Question: For a small program I'm building I have the following situation:
I have a (rectangular) grid with the boundaries of the grid cells on for example:
x = 50 * nx
with: 0 <= nx <= 100
and y = 100 * ny
with -50 <= ny <= 50
The cell centers (since it is a rectangular grid) are therefor to be found on:
xc = 25 + 50 * nxc (with: 0 <= nxc <= 99)
xc = 50 + 100 * nyc (with: -50 <= nyc <= 49)
(nx, ny, nxc, nyc are integers ofcourse)
Having this grid I want to be able to "draw" a polygon and select all the cells (or cell centers) that are inside this polygon. How would one approach this?
An example polygon would be

'''
x y
400 -200
1000 2500
2000 1500
1800 -300
1000 -100
500 -2000
'''
The drawn shape (polygon) is just an example, it can be any shape. The polygon that defines the shape does however not have lines that cross eachother.
The (rectangular) grid can also be of any arbitrary size but the locations of the grid boundaries and their cell centers are known.
So how does one determine the cells (or cell centers) that are inside the polygon?
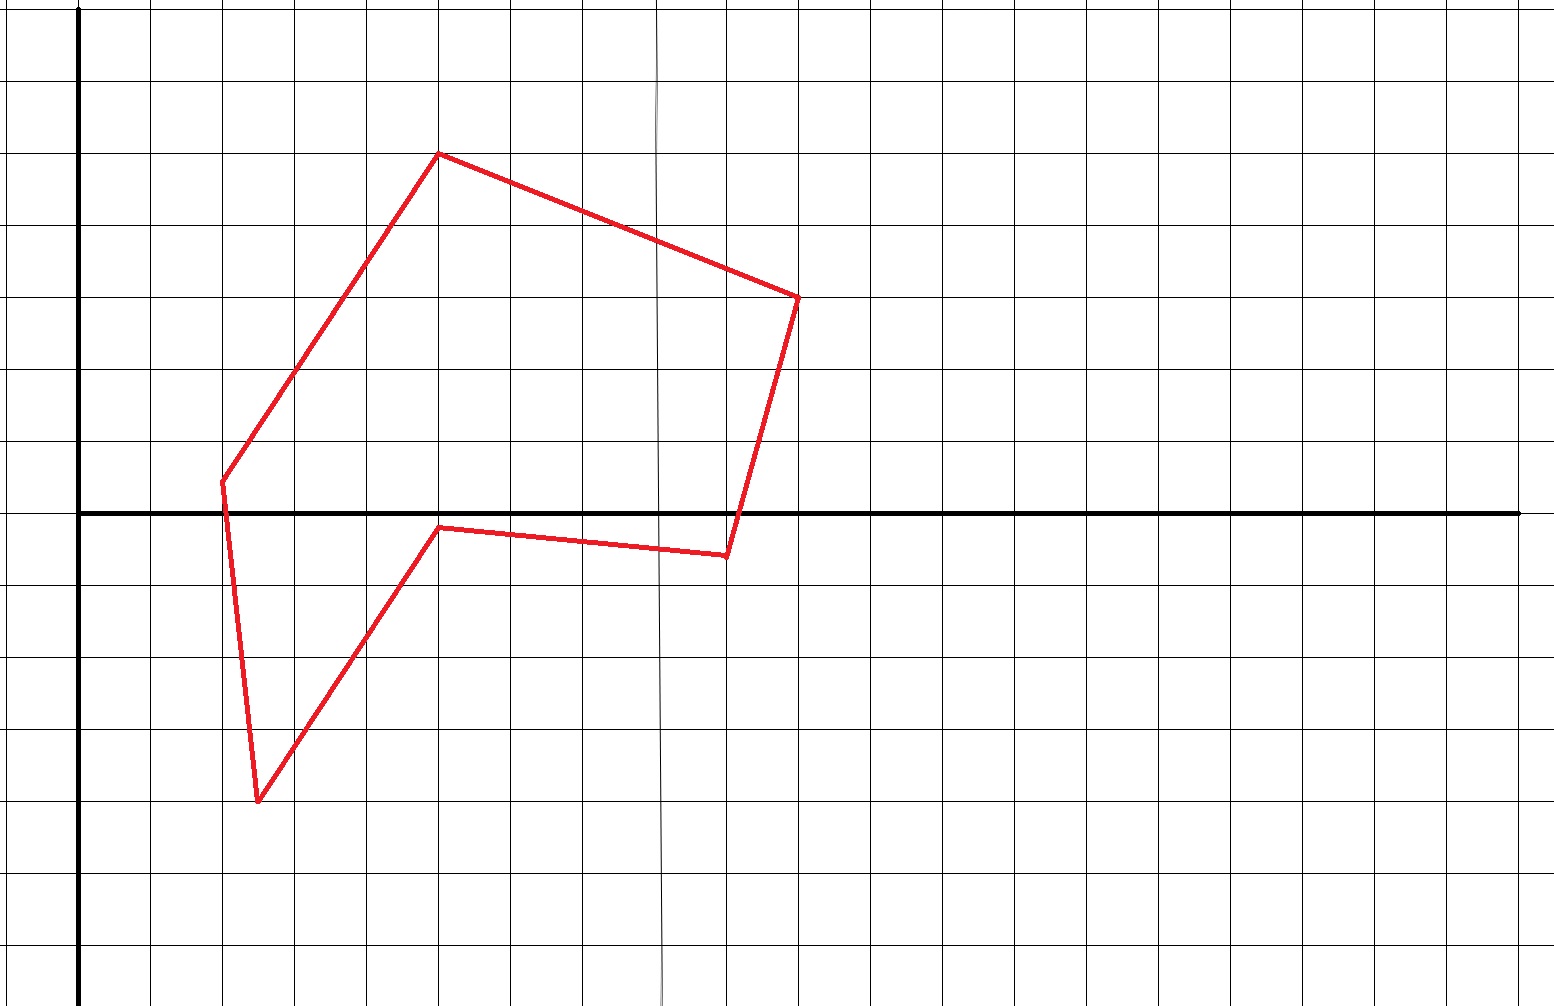
Answer: Wikipedia offers a good trick to decide whether a point is inside or outside the polygon. <URL>
Basically choose an arbitrary line that goes through a point in the cell of interest to count how many intersections it has with the polygon. Even number -> outside, odd number -> inside. Since all polygon segments are known, this would be trivial. Be careful, if there is a mathematical intersection with the equation, make sure the intersection is actually on the segment. If (a1,b1) (a2,b2) represents the segment and (x,y) represents the intersection, make sure x is between a1 and a2, and y is between b1 and b2.
That said, to determine if a cell is within the polygon, you will need all its 4 corners to be in the polygon, otherwise the cell is either partially or entirely outside the polygon.
Edit:
To make answer more complete to cover the concave case like below where all four corners are in the polygon, but not all of the cell body is.

One way to check concavity is to, instead of an arbitrary line, choose the four sides of a cell to see if there are >= 2 intersections on any of the four sides. If yes, it could be a sign of concavity, and then it really depends on your definition of inside or outside.
---